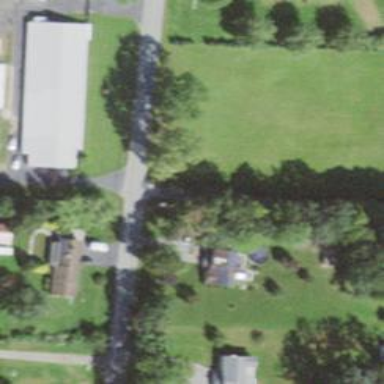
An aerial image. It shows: Residential driveway used as service road.